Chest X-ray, AP view. Patient: 45 years old, sex F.
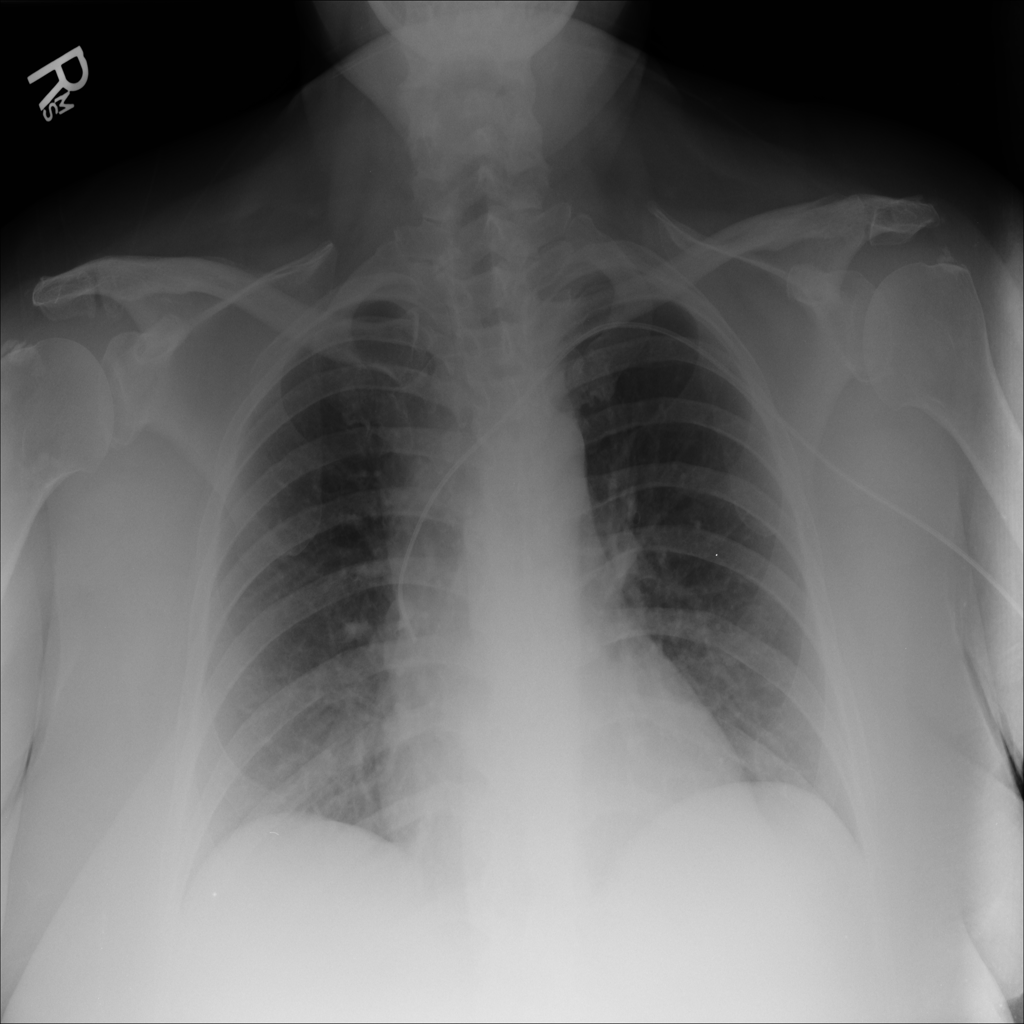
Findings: No Finding